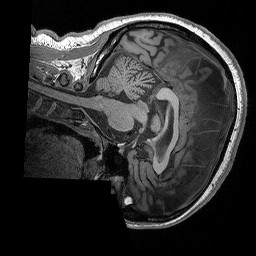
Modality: T1w
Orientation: sagittal
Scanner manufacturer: siemens
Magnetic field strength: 3 T
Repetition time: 2.3 s
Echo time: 0.00298 s